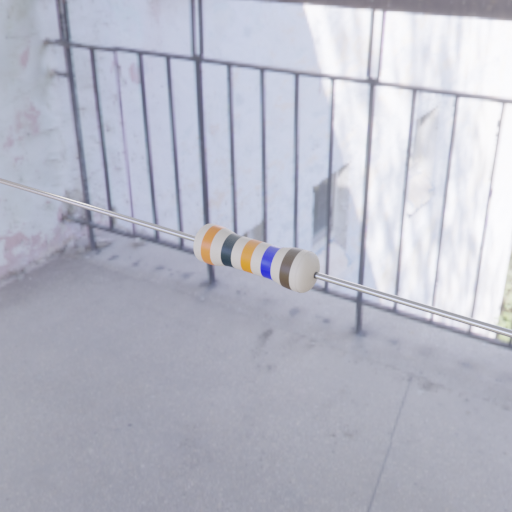
Resistor colour bands (in order): orange, black, orange, blue, brown